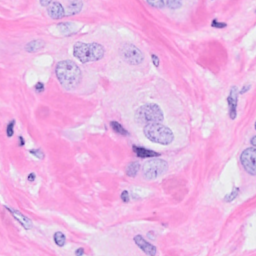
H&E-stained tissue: Breast